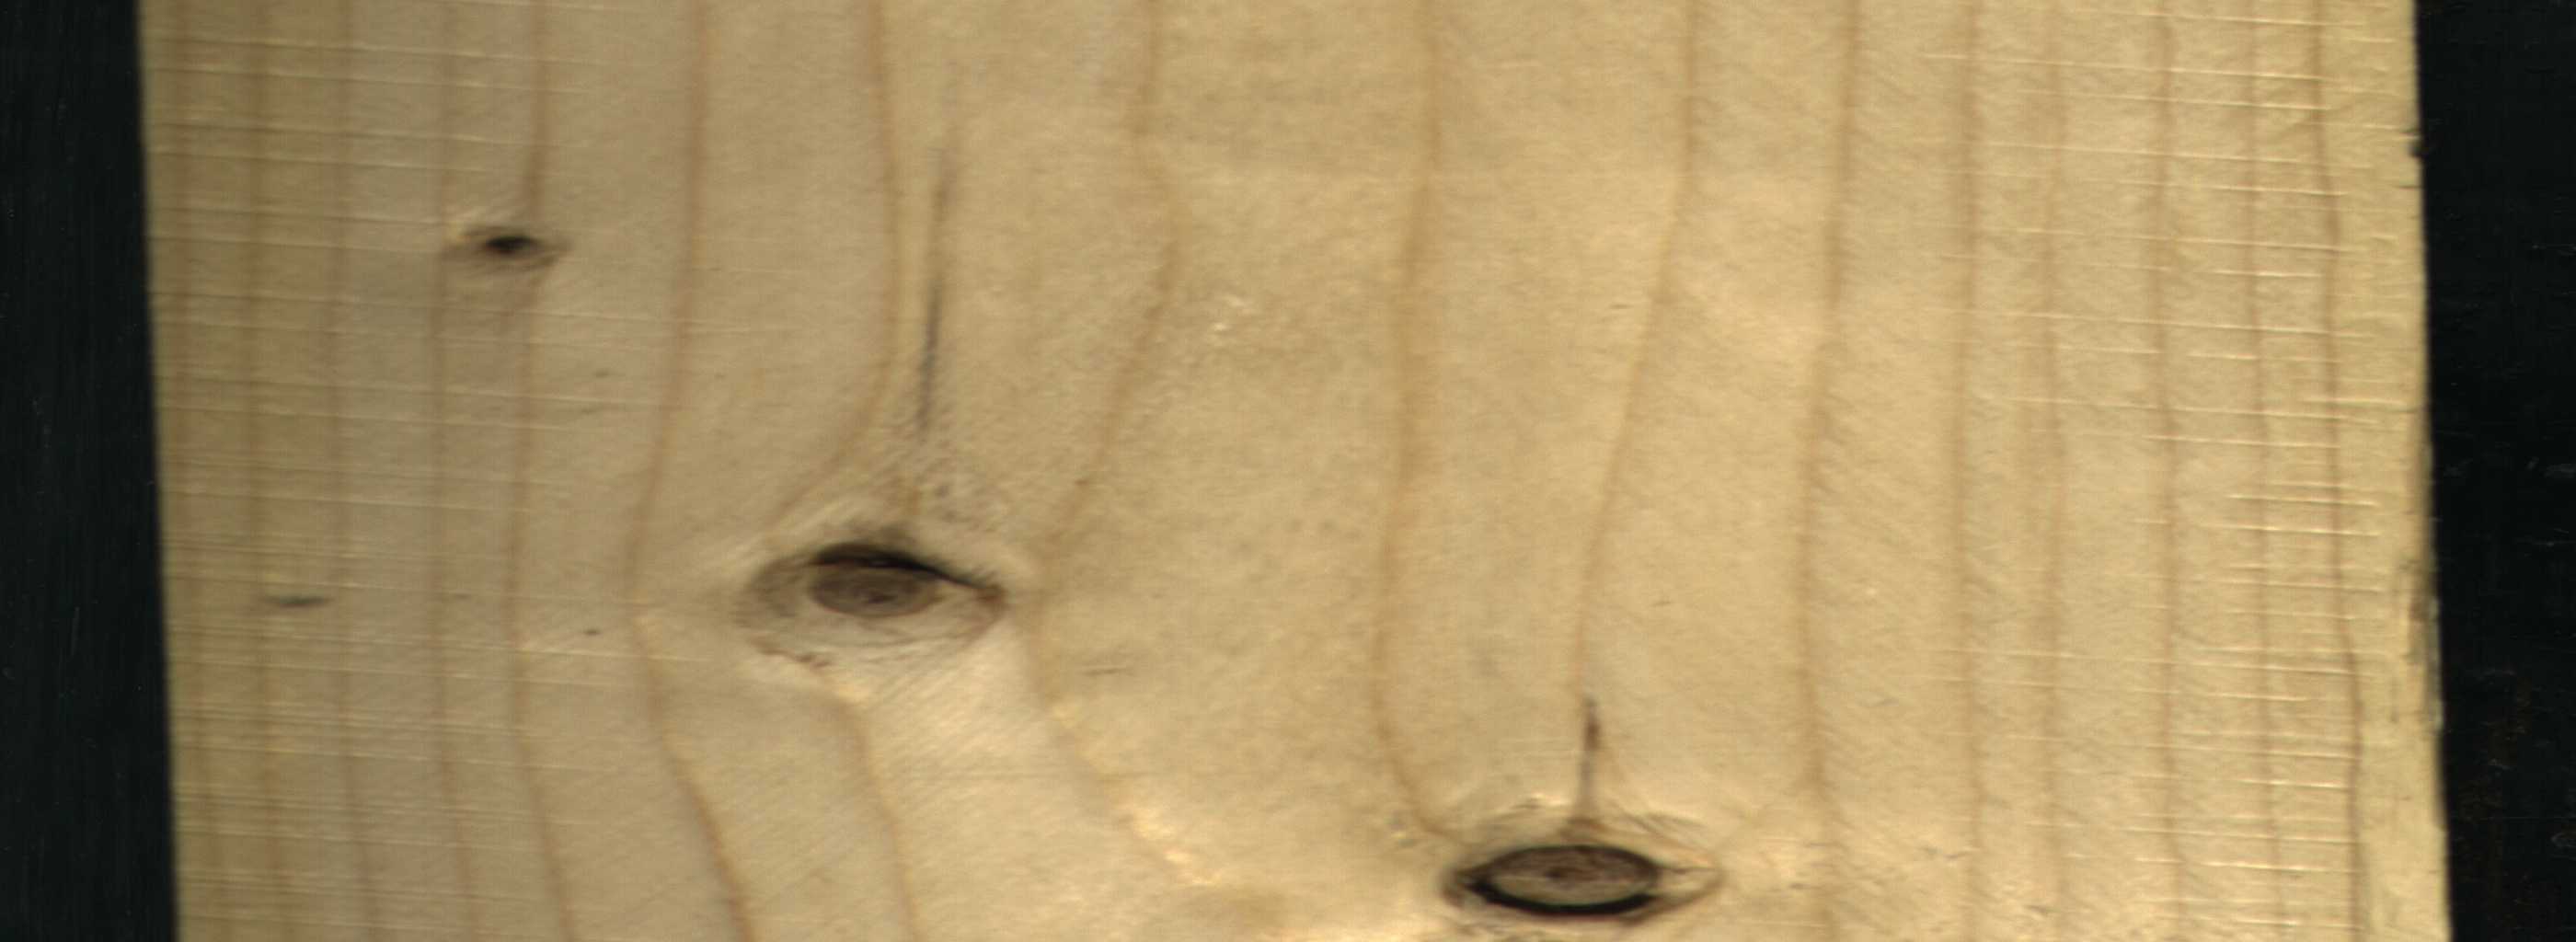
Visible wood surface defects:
Dead_Knot
Dead_Knot
Dead_Knot